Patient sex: M
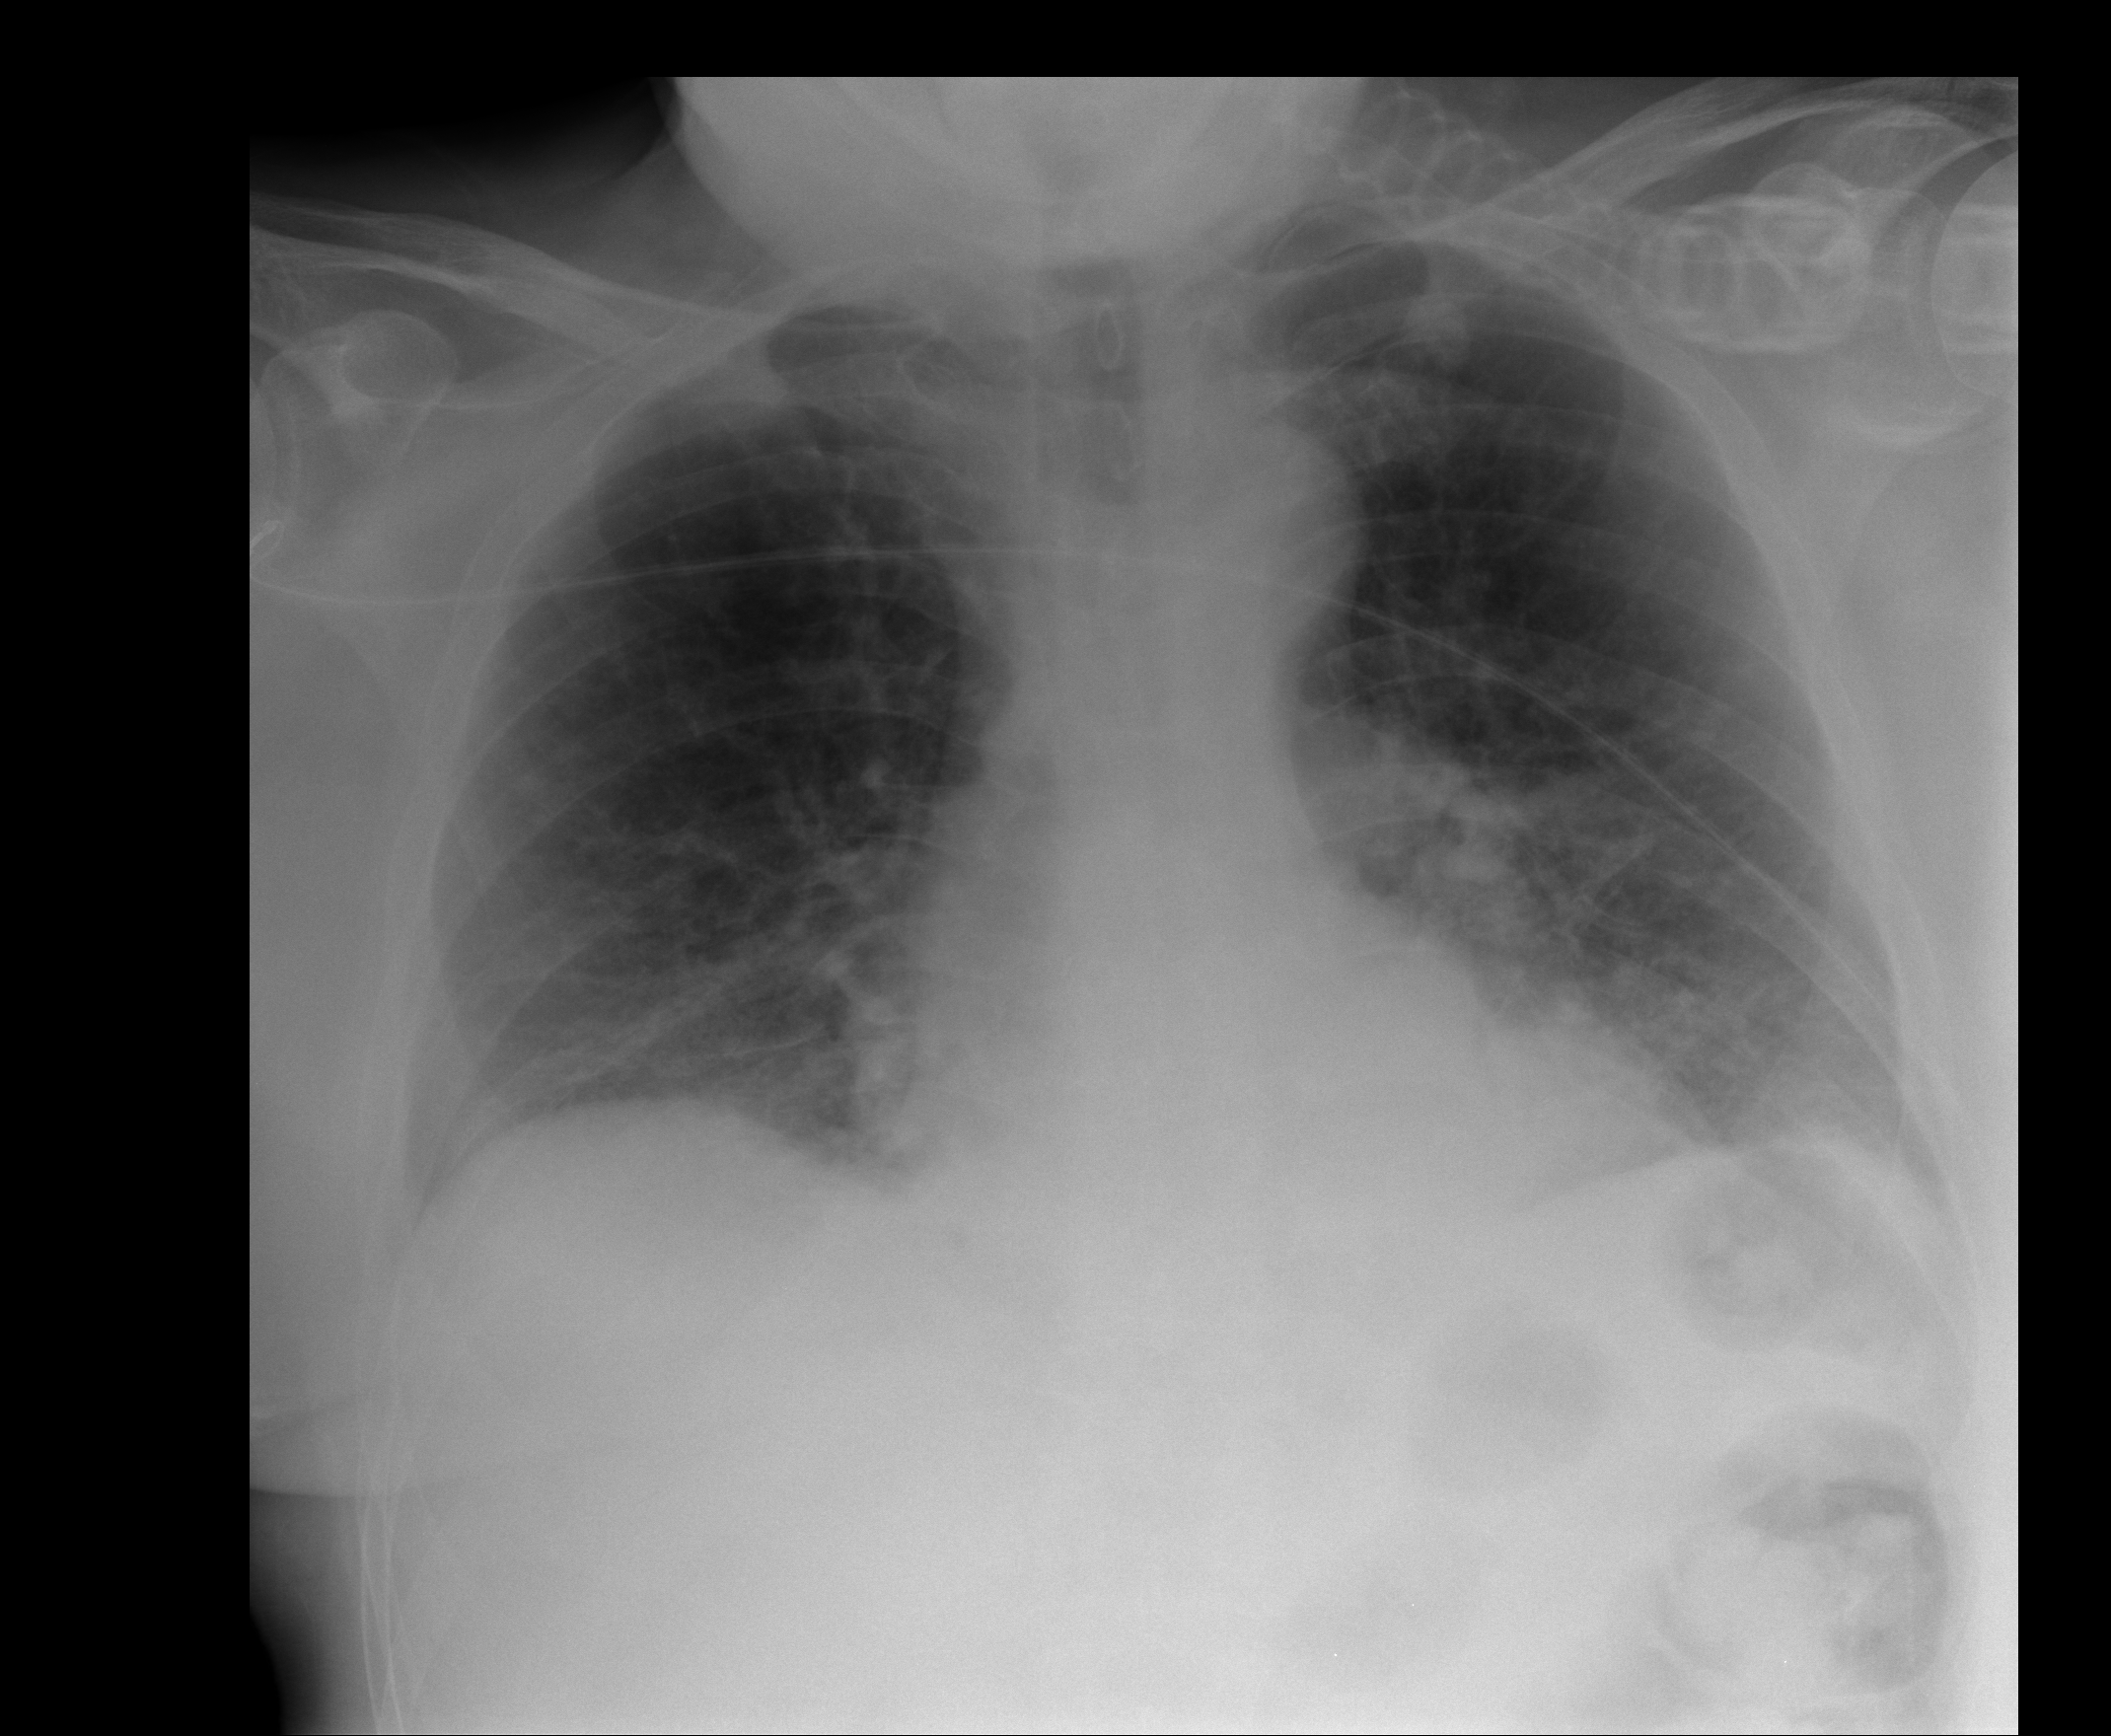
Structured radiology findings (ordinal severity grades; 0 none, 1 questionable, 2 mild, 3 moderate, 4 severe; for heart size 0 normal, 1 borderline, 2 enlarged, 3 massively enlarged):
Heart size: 0
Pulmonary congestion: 2
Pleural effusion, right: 0
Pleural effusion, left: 0
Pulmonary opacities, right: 0
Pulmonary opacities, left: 0
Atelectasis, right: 2
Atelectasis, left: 2